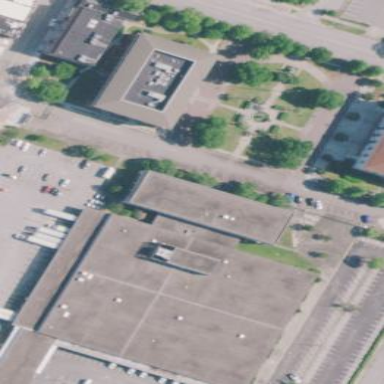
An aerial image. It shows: Courthouse.